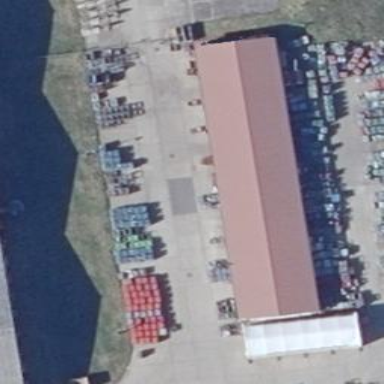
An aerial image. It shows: Industrial building.